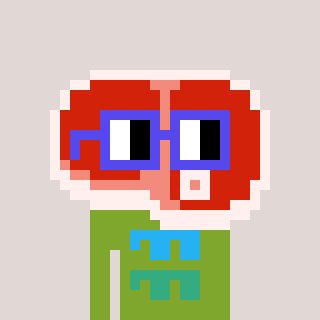
a pixel art character with square blue glasses, a steak-shaped head and a slimegreen-colored body on a warm background